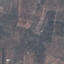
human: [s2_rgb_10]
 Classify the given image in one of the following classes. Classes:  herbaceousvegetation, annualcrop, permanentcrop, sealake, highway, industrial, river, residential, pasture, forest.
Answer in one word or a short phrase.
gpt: PermanentCrop